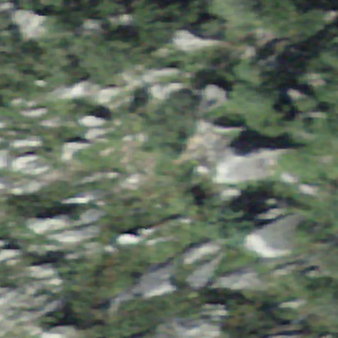
Label: bouldering_area